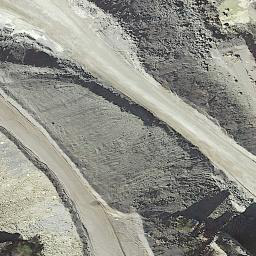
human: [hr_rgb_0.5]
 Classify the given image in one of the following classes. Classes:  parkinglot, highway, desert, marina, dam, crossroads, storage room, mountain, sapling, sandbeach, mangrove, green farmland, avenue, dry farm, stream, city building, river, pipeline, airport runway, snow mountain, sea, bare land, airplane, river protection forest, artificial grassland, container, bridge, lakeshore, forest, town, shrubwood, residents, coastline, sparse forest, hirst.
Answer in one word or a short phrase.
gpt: bare land